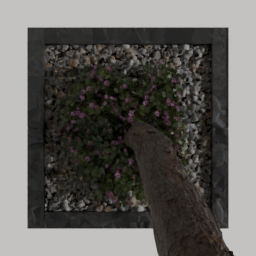
Label: nature